Field crop: maize
Growth stage: 2
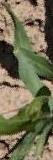
Species: maize